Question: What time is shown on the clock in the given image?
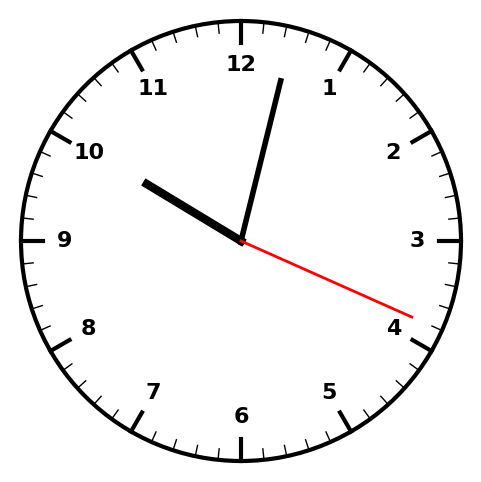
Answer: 10:02:19